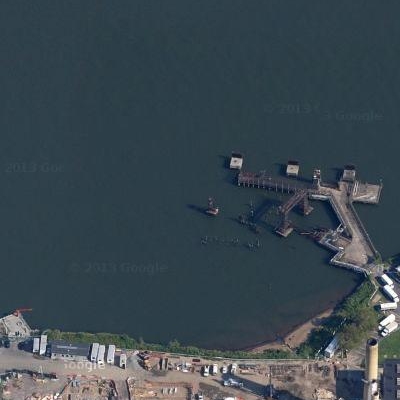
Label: dRiverLake